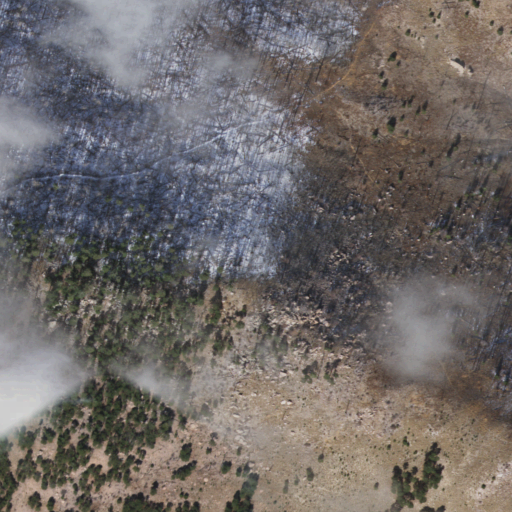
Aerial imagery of mountain in Arizona named Raspberry Peak containing shrub, evergreen forest, mixed forest, and grassland